Interaction volume radius: 5 \u00c5
Interaction volume height: 10 \u00c5
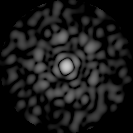
Disorder parameter: 0.8627